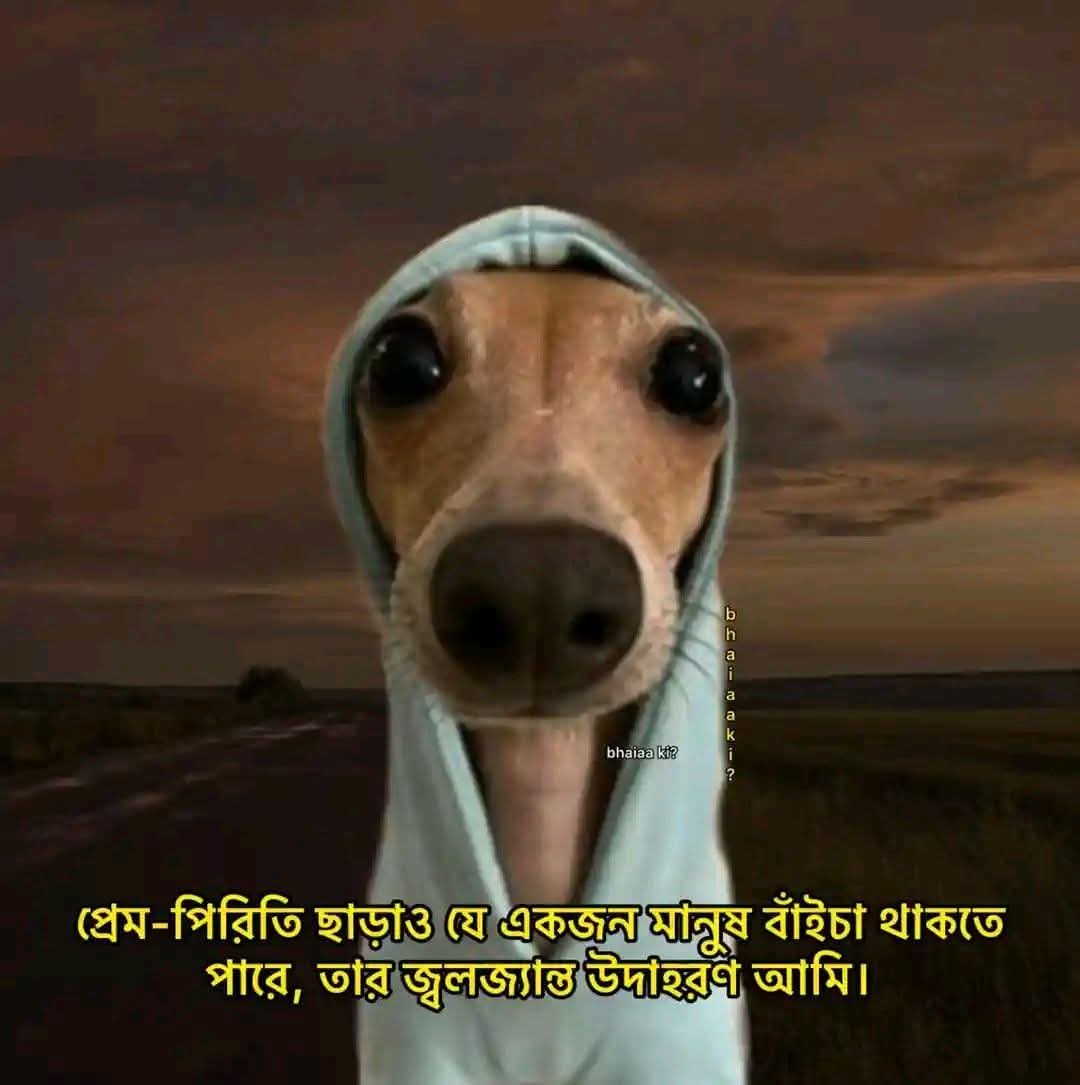
Text: প্রেম-পিরিতি ছাড়াও যে একজন মানুষ বাঁইচা থাকতে পারে, তার জ্বলজ্যান্ত উদাহরণ আমি।
Label: Non Hate